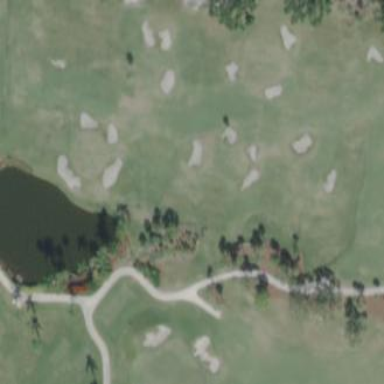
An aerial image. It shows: Grassy area designated for driving range golf.